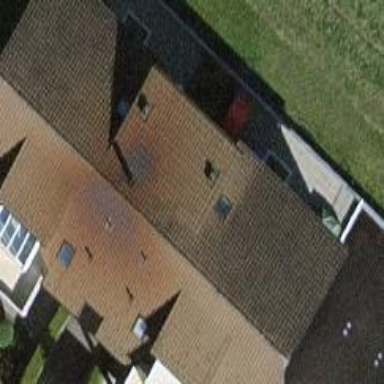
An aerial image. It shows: Building with gabled roof made of brown roof tiles. The roof is oriented along the structure of the building.